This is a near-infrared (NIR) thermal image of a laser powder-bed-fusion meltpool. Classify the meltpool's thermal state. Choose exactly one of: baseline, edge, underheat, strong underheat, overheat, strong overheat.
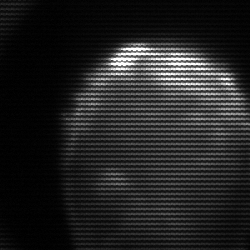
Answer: edge